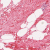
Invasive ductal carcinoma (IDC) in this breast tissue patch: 0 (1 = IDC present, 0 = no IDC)